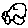
Label: car